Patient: sex M, age 65
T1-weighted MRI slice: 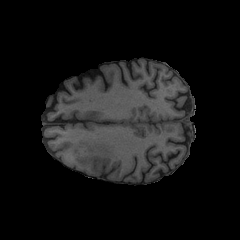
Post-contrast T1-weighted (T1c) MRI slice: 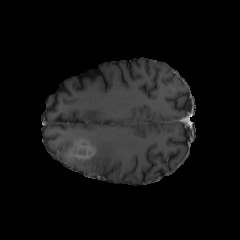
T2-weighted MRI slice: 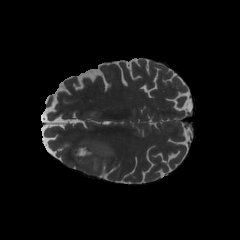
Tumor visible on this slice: yes
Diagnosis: Glioblastoma, IDH-wildtype
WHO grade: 4